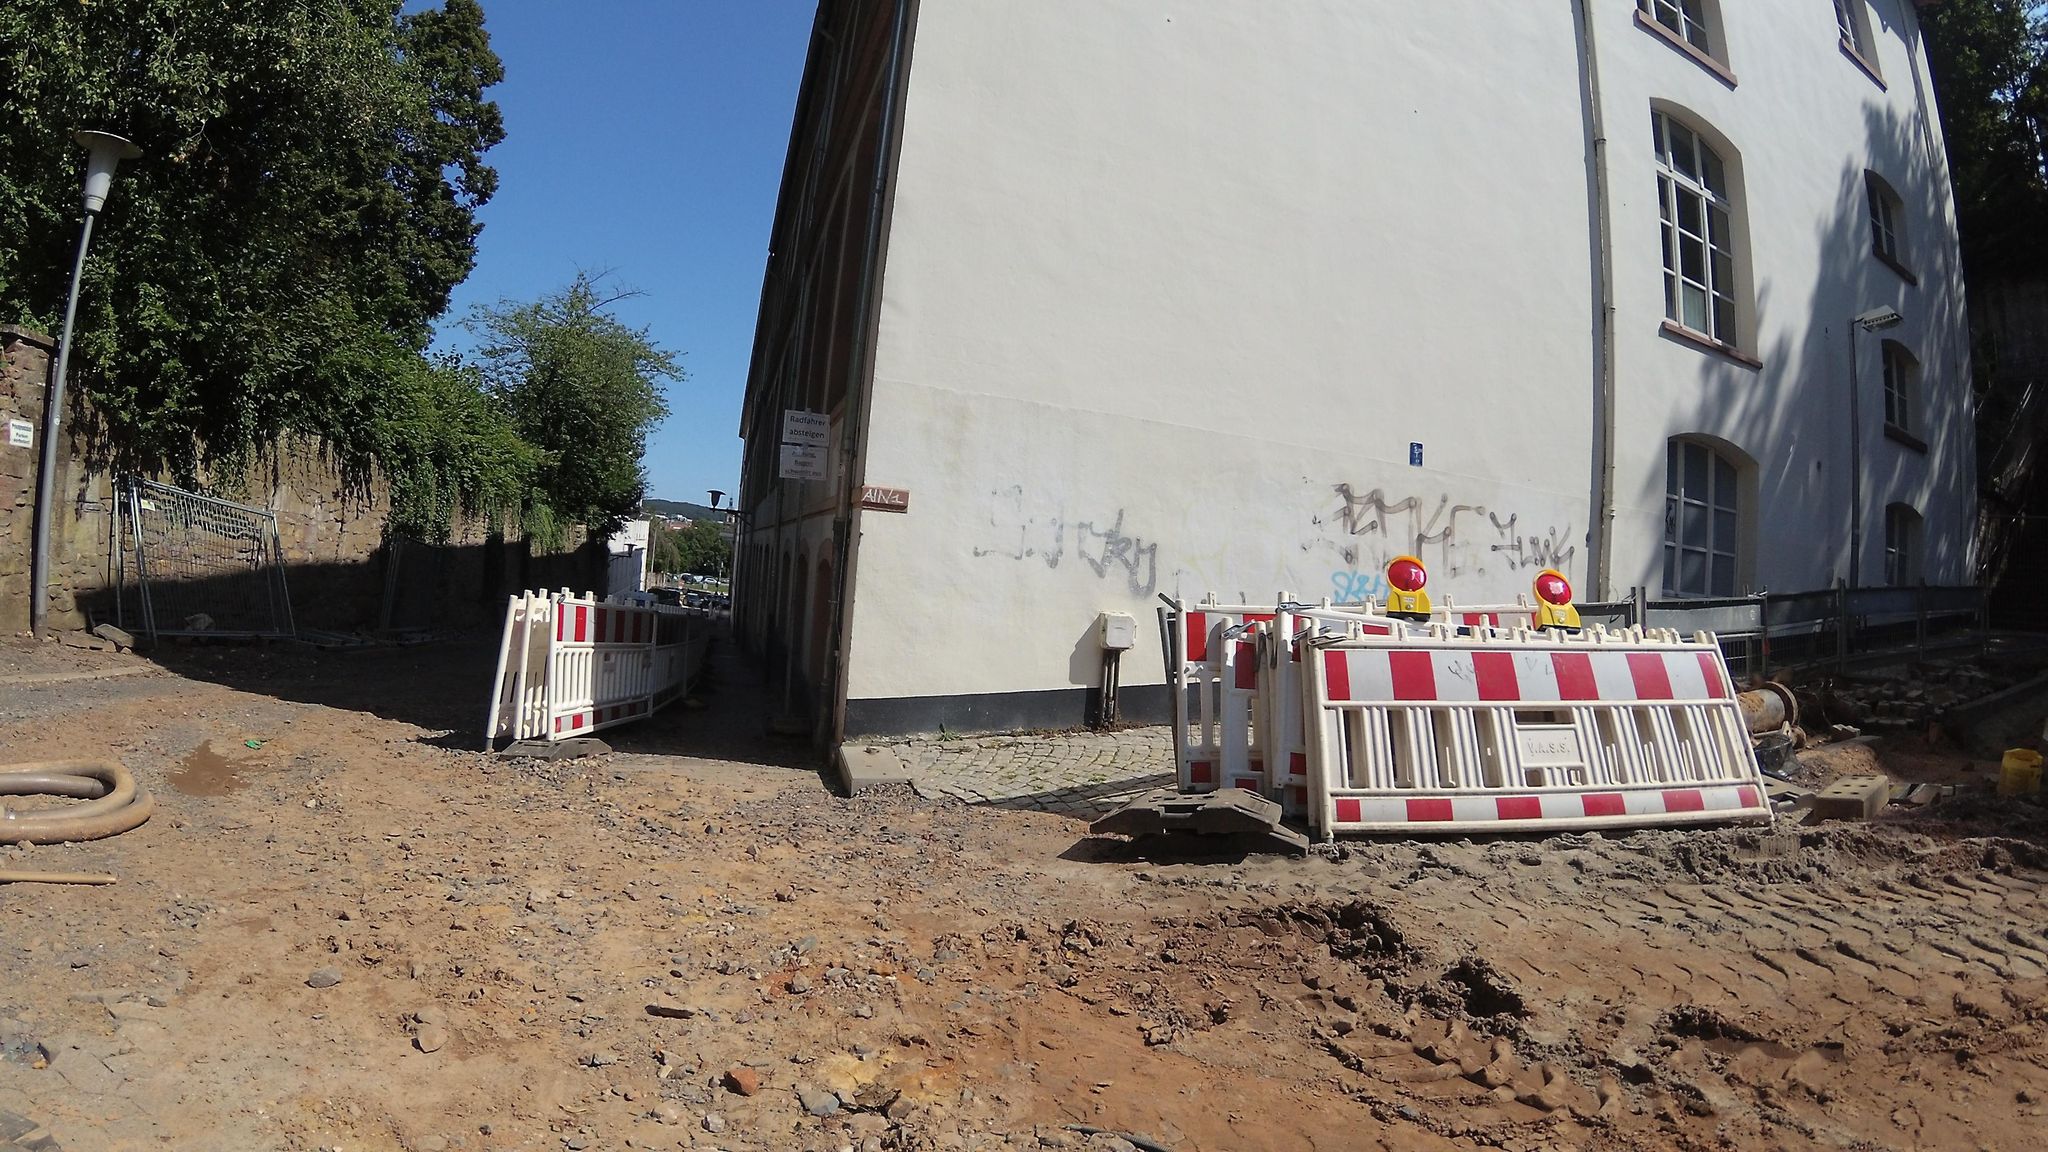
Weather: clear
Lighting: day
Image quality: good
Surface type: walking surface
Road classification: residential, steps, path
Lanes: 2
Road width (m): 3
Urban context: urban centre
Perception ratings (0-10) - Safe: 0.24, Lively: 4.99, Beautiful: 0.42, Boring: 7.85, Depressing: 7.29, Wealthy: 2.84